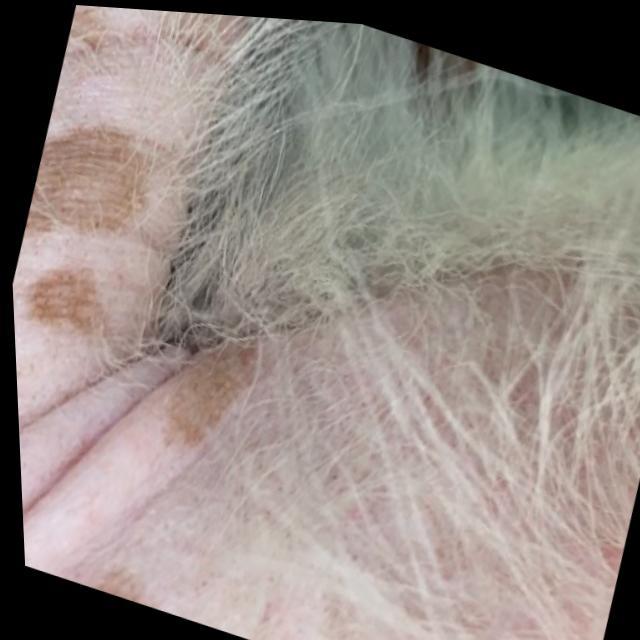
Canine demodicosis (Demodex mange) — caused by Demodex canis mites. Presents with alopecia, follicular papules, pustules, and comedones. Often localized on face and forelimbs.